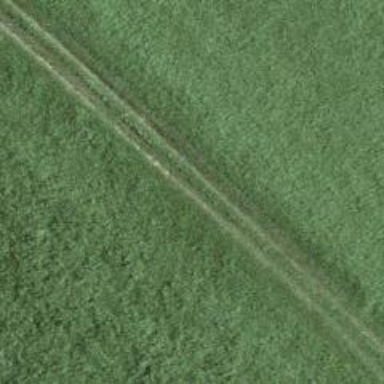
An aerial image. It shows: Track with grade5 tracktype.